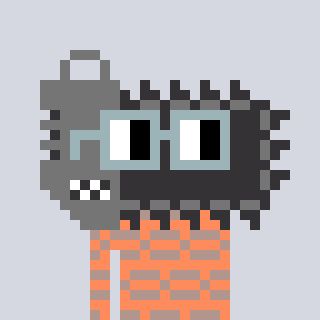
a pixel art character with square dark gray glasses, a chainsaw-shaped head and a peachy-colored body on a cool background